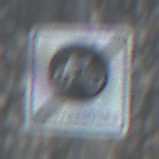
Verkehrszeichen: EndeFahrradstrasse
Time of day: MorningAfternoon
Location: Outdoor (Suburban)
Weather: PartlyCloudy
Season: NotSpecified
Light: Natural